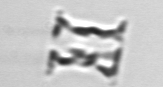
Label: Eucampia